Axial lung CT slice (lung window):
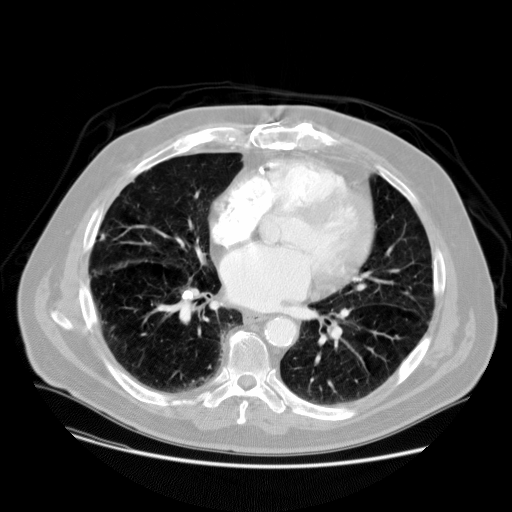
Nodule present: no